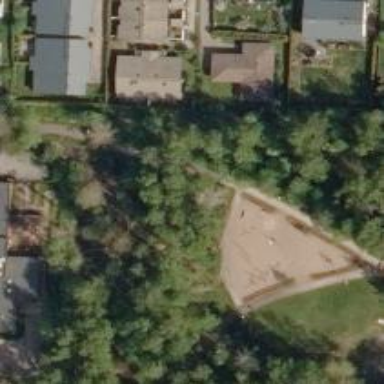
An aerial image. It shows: Springy playground.